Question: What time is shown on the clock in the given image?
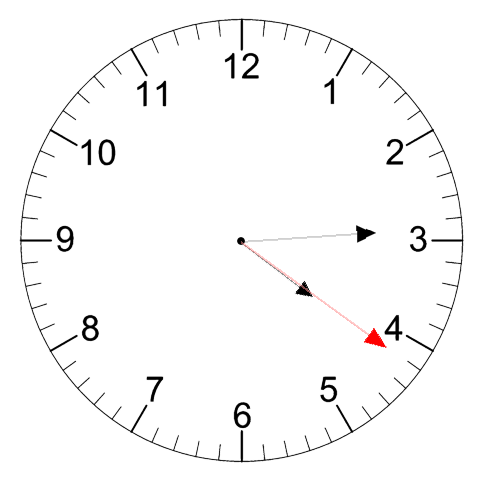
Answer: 04:14:21